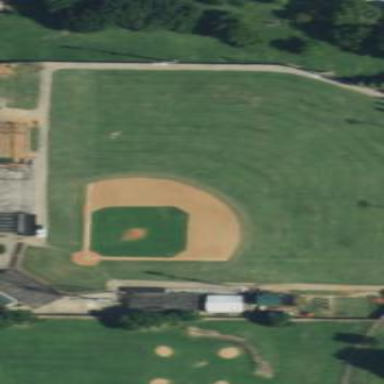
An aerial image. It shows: Baseball pitch for leisure land.